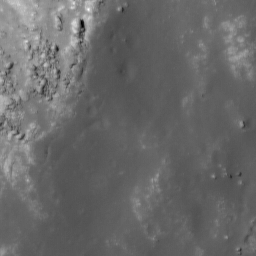
Host type: background_regolith
Lunar coordinates: latitude nan, longitude nan